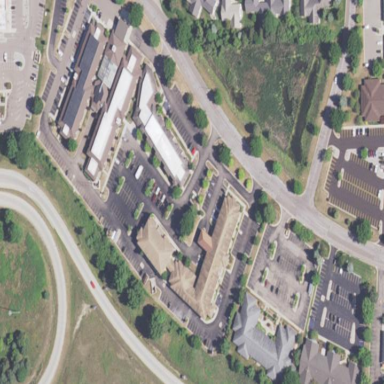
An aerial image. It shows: Hotel building.